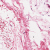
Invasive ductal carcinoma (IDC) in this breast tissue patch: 0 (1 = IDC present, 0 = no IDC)